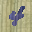
Label: 4